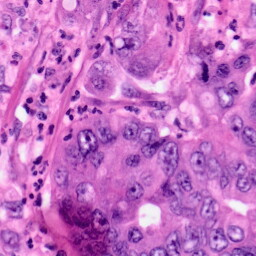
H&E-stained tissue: Pancreatic